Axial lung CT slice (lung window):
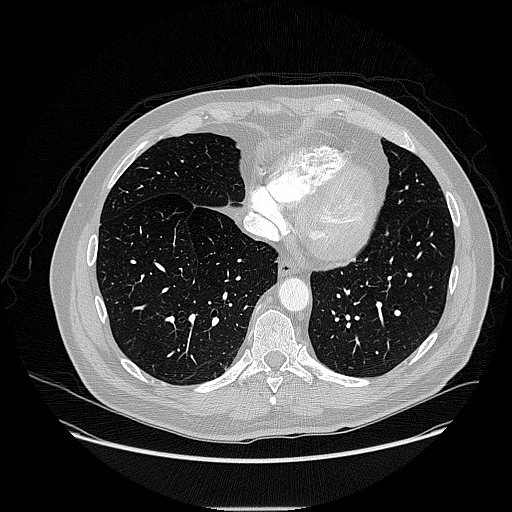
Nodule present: no